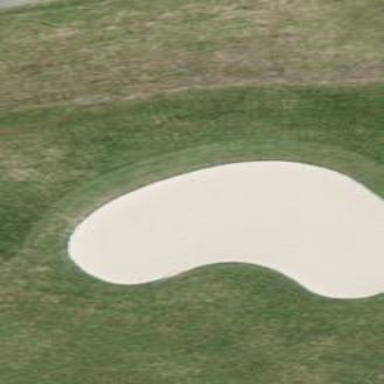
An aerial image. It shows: Golf bunker filled with sandy terrain.